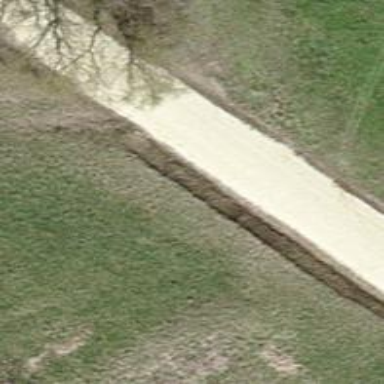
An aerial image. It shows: Gravel track with grade 3 tracktype.